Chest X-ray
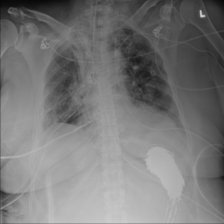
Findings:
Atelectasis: negative
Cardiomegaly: positive
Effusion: positive
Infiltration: negative
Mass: negative
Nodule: negative
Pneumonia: negative
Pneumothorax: negative
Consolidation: negative
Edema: negative
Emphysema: negative
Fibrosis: negative
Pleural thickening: negative
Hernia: negative